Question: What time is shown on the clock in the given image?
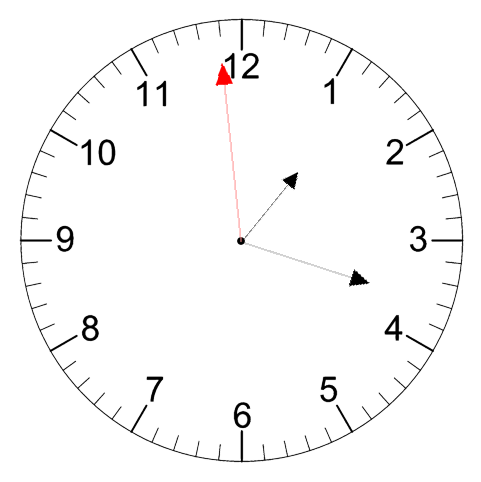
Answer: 01:17:59